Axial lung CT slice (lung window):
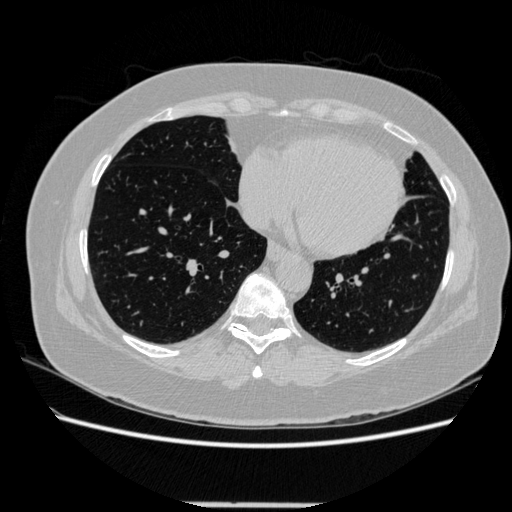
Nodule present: no